Question: I have a Rails application which has 100% CPU utilization most of the time.
I am not able to figure out why there is so much load on the server. I am using the Puma web server with a default configuration, and am running multiple background jobs using the <URL> gem. There are 7 files which are using sucker punch jobs with 5 workers:
'''
include SuckerPunch::Job
workers 5
'''
I ran the 'top -i' query and found the following processes running on the server. I can see multiple Ruby commands on the server. Can someone tell me whether this is normal behavior on a server, or if something is wrong?

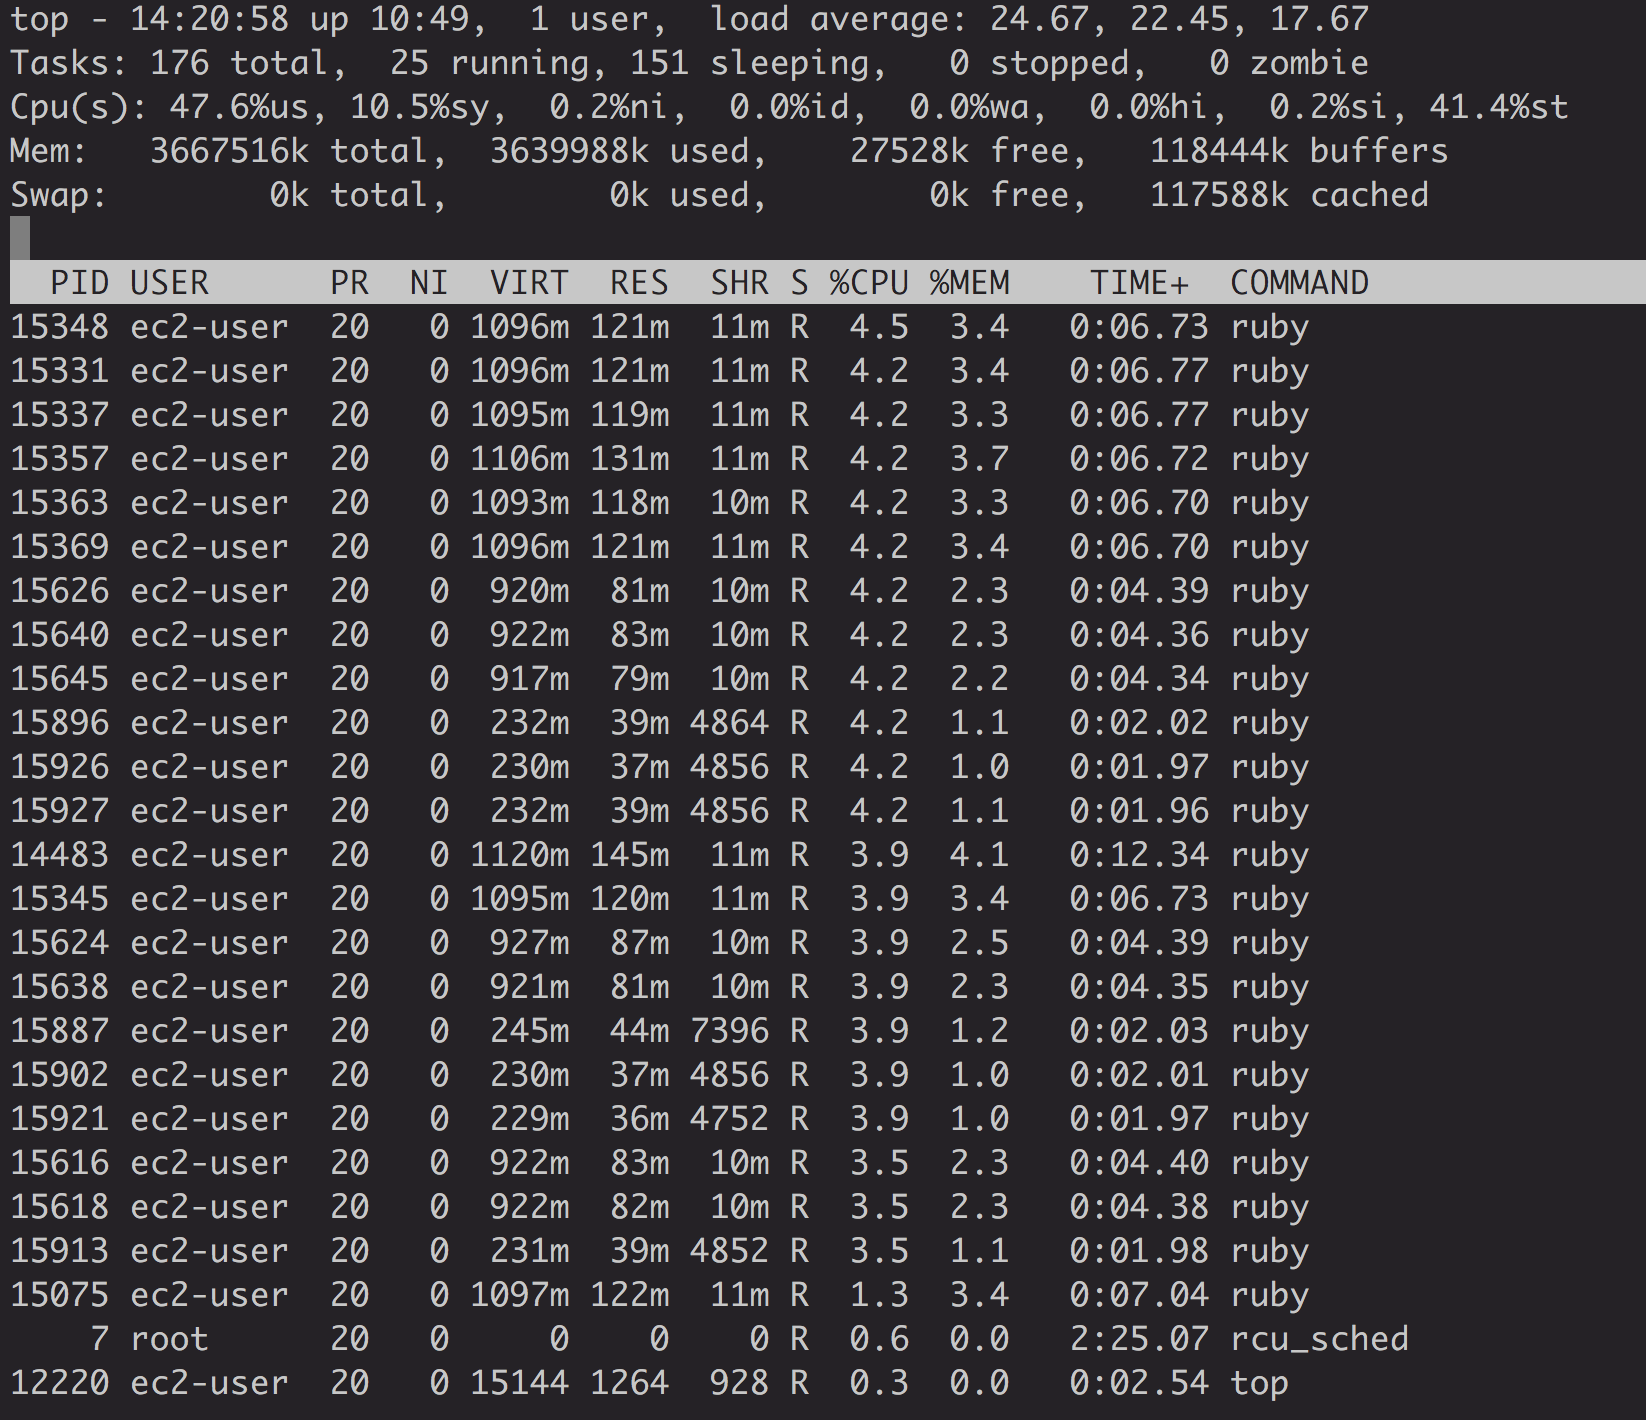
Answer: ## Some Ways to Reduce Resource Contention
Your user space load is high (~48%), so you'll probably want to reduce the number of workers in your web application, increase the number of CPUs available on your instance, move to a version of Ruby that has better concurrency and real multi-core support (e.g. Rubinius or JRuby), or some combination of these options. Depending on what your code is actually doing, you may also need to re-architect your application to offload expensive I/O from the application server.
In addition, your steal time is quite high (~41%), so your EC2 instance is probably overloaded. Simply moving your application to a less-loaded instance may free up sufficient resources to reduce application wait times.